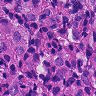
Metastatic tissue present: yes